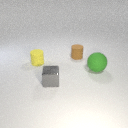
small gray metal cube in front of large green rubber sphere